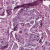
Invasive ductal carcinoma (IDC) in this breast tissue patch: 1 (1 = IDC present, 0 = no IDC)